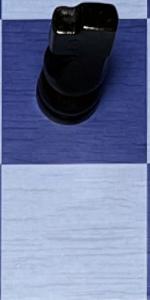
Label: Empty